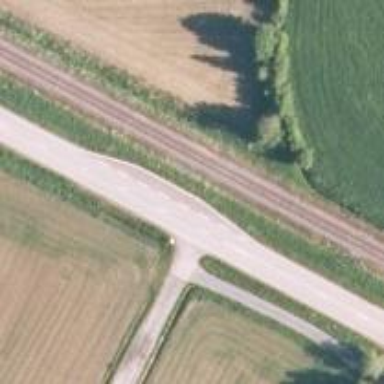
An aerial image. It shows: Asphalt road classified as tertiary.